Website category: auto
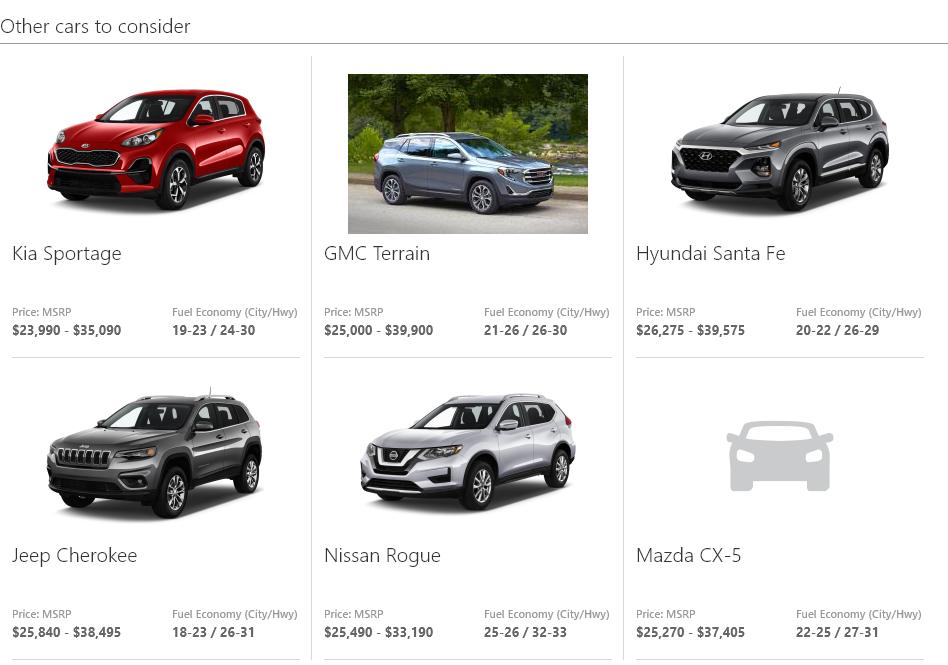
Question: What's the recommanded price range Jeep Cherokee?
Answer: $25,840 - $38,495

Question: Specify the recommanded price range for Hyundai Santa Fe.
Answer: $26,275 - $39,575

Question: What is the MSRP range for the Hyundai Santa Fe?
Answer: $26,275 - $39,575

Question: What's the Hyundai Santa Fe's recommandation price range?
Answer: $26,275 - $39,575

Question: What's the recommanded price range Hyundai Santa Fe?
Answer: $26,275 - $39,575

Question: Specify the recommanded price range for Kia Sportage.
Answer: $23,990 - $35,090

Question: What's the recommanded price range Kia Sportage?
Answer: $23,990 - $35,090

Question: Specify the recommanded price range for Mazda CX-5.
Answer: $25,270 - $37,405

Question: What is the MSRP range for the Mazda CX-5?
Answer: $25,270 - $37,405

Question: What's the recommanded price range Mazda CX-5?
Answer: $25,270 - $37,405

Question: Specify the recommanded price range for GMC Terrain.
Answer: $25,000 - $39,900

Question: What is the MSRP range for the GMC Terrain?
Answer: $25,000 - $39,900

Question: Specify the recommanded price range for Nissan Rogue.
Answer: $25,490 - $33,190

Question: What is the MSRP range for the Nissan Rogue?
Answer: $25,490 - $33,190

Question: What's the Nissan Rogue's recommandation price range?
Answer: $25,490 - $33,190

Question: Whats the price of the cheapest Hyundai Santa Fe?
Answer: $26,275

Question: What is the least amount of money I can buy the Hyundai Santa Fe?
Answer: $26,275

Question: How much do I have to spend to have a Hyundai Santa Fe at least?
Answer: $26,275

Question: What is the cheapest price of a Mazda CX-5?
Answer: $25,270

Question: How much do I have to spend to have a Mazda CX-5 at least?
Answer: $25,270

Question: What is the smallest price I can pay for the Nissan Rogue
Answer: $25,490

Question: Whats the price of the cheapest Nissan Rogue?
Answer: $25,490

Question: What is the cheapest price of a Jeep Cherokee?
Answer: $25,840

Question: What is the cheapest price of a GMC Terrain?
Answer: $25,000

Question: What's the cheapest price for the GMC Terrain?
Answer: $25,000

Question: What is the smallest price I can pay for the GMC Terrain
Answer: $25,000

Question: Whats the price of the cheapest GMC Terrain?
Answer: $25,000

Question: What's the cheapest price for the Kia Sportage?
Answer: $23,990

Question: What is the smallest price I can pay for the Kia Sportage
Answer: $23,990

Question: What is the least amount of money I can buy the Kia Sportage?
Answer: $23,990

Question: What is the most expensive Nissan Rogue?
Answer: $33,190

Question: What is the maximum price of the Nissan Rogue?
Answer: $33,190

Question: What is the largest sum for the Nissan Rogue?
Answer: $33,190

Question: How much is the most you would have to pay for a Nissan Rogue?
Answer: $33,190

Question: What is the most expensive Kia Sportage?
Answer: $35,090

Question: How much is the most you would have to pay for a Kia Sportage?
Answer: $35,090

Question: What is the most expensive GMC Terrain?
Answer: $39,900

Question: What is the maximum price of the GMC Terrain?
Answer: $39,900

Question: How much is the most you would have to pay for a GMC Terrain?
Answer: $39,900

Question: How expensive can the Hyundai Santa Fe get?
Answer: $39,575

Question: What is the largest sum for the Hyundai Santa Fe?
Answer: $39,575

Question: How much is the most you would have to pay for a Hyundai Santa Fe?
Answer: $39,575

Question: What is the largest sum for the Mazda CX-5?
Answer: $37,405

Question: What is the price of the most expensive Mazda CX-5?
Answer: $37,405

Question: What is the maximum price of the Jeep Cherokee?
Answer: $38,495

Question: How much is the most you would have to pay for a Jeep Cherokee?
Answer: $38,495

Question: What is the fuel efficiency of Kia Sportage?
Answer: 19-23 / 24-30

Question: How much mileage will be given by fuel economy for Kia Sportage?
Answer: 19-23 / 24-30

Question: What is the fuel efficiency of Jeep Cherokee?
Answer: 18-23 / 26-31

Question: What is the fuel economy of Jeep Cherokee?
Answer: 18-23 / 26-31

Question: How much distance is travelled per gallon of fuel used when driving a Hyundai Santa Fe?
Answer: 20-22 / 26-29

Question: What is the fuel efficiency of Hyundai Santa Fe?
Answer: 20-22 / 26-29

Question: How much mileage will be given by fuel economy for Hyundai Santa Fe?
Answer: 20-22 / 26-29

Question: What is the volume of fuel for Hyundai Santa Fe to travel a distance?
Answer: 20-22 / 26-29

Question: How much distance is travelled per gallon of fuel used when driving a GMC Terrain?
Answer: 21-26 / 26-30

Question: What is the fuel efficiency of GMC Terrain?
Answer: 21-26 / 26-30

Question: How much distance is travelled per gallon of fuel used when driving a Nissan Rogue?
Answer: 25-26 / 32-33

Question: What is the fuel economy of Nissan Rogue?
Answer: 25-26 / 32-33

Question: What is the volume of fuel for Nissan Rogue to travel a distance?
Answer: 25-26 / 32-33

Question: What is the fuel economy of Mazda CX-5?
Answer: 22-25 / 27-31

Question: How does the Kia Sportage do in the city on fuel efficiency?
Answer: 19-23

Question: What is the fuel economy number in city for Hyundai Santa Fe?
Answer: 20-22

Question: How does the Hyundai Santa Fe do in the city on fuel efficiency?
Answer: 20-22

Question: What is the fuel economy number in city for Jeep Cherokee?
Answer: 18-23